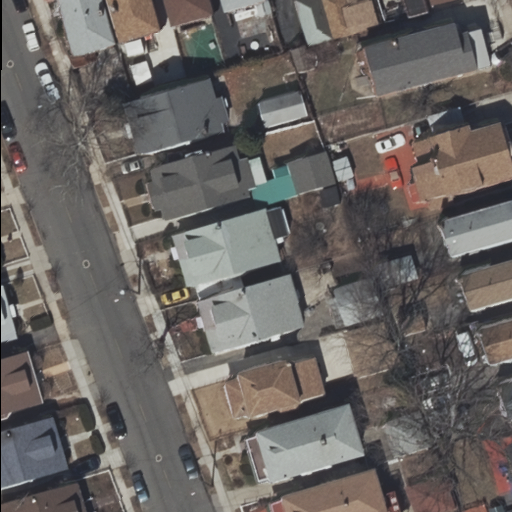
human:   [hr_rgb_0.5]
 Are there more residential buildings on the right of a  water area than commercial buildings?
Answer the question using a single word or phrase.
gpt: no

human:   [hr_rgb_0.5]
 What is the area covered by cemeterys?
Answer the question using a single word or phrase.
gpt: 0m2

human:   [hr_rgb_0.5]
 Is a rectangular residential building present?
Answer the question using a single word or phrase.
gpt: yes

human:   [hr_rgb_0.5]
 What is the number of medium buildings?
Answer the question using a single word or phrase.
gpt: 10

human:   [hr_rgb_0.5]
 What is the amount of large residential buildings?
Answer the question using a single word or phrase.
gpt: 0

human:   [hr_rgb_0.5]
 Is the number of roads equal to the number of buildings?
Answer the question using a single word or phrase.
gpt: no

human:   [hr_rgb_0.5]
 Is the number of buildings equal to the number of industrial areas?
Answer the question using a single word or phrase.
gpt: no

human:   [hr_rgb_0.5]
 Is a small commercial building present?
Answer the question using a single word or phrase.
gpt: no

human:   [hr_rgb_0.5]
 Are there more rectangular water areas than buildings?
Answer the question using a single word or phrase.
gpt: no

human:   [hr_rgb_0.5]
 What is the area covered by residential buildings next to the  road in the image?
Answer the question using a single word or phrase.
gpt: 3037m2

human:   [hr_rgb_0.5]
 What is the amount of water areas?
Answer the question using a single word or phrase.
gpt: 0

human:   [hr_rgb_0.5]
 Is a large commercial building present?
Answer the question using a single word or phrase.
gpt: no

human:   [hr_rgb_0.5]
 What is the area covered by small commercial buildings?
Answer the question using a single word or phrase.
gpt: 0m2

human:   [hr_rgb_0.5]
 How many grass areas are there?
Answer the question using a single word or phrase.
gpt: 0

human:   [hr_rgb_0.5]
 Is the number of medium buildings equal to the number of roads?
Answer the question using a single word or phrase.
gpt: no

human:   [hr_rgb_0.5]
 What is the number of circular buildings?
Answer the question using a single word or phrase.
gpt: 0

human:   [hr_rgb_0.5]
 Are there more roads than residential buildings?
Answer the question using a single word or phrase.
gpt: no

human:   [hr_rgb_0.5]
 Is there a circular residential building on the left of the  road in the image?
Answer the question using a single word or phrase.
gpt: no

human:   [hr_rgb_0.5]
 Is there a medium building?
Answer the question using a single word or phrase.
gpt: yes

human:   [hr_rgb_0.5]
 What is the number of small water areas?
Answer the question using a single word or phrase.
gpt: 0

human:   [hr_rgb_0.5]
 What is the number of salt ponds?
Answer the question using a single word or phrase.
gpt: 0

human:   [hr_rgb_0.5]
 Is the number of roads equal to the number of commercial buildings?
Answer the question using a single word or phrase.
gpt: no

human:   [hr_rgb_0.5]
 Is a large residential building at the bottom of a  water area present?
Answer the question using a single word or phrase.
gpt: no

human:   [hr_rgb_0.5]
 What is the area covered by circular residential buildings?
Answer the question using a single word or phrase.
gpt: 0m2

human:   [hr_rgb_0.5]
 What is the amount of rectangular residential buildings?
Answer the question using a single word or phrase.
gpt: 30

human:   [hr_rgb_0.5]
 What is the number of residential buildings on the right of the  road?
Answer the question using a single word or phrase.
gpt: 31

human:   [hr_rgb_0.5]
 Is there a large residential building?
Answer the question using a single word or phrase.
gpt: no

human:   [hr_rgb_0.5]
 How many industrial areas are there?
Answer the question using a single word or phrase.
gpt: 0

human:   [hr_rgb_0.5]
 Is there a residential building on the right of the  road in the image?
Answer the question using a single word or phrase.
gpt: yes

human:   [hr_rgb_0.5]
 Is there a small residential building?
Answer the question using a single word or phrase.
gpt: yes

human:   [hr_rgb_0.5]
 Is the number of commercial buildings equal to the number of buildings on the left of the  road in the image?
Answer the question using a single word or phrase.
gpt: no

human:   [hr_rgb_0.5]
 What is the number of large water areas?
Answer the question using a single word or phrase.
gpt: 0

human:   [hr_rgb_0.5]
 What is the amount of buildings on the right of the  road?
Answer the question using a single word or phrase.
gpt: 31

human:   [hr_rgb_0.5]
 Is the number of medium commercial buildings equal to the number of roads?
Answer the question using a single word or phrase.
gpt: no

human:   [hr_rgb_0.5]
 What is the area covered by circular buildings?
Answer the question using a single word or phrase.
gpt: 0m2

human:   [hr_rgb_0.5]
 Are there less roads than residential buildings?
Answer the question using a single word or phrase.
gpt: yes